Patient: sex M, age 48
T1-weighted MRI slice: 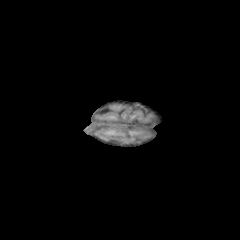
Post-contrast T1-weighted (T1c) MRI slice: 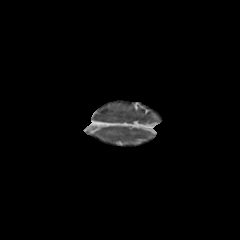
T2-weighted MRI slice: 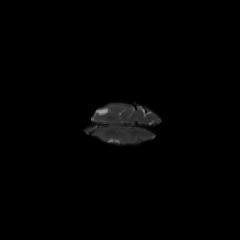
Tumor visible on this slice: no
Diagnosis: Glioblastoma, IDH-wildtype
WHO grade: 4